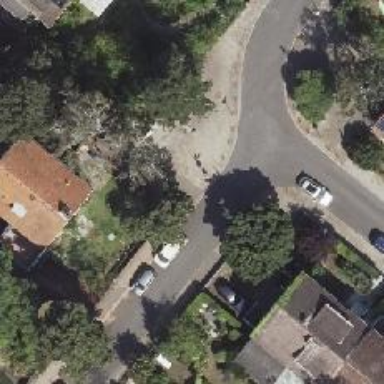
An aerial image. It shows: Residential road with parking lane on the right.